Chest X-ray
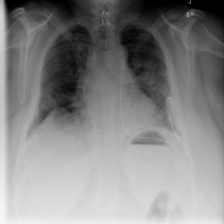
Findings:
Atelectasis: negative
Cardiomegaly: negative
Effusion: negative
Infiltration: positive
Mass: negative
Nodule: negative
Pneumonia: negative
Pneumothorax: positive
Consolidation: negative
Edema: negative
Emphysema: negative
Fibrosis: negative
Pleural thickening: negative
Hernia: negative